Question: I have a date picker in my form and it is not displaying properly in any browser
'''
<div class="col-md-10">
@Html.TextBoxFor(model => model.DateJoined, new { @class = "datepicker" })
@Html.ValidationMessageFor(model => model.DateJoined)
</div>
'''
I have added jquery UI and added Javascript like this:
'''
<script src="~/Scripts/jquery-2.1.1.js"></script>
<script src="~/Scripts/jquery-ui-1.10.4.js"></script>
<script src="~/Scripts/jquery.validate.js"></script>
<script type="text/javascript">
$(function () { // will trigger when the document is ready
$('.datepicker').datepicker(); //Initialise any date pickers
});
</script>
'''
And this is how it is displaying in UI:

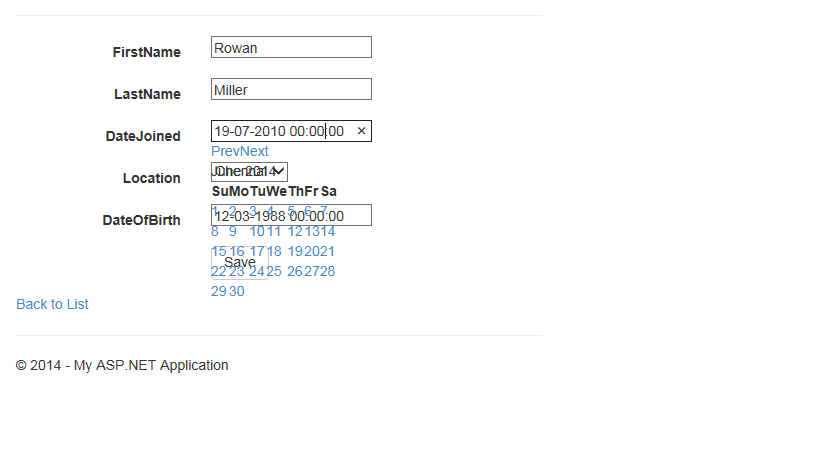
Answer: ## Demo
<URL>
You need to include following files
'''
//css file jQuery UI
<link rel="stylesheet" href="//code.jquery.com/ui/1.10.4/themes/smoothness/jquery-ui.css">
//jQuery file js reference.
<script src="//code.jquery.com/jquery-1.10.2.js"></script>
//jQuery UI js reference.
<script src="//code.jquery.com/ui/1.10.4/jquery-ui.js"></script>
'''